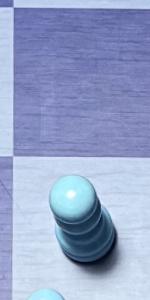
Label: Pawn_White